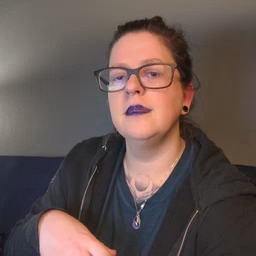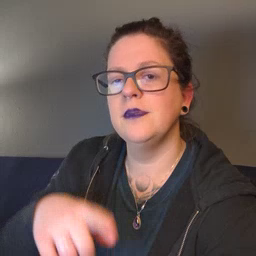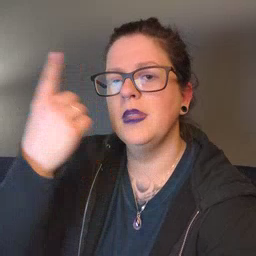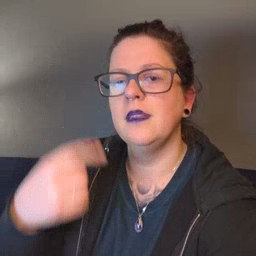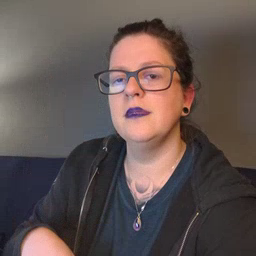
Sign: black